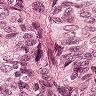
Metastatic tissue present: yes